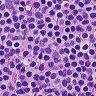
Metastatic tissue present: no